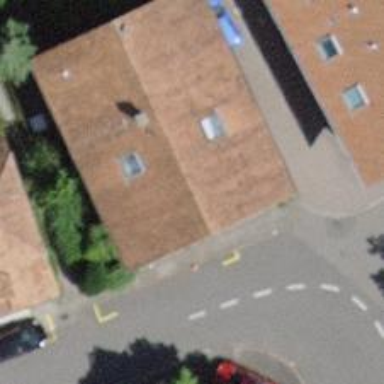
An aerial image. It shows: Restaurant.